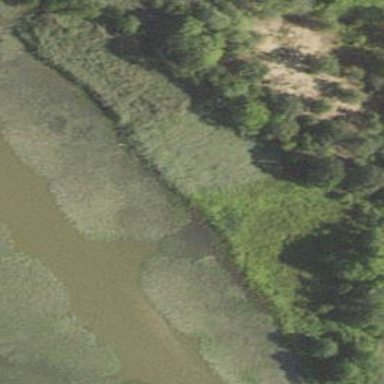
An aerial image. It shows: Marshy wetland area.